Question: I can't Select label back Ground color Mouse Hover event in full length,only can select The Word length

'''
private void label5_MouseHover(object sender, EventArgs e) {
this.LblChange.BackgroundImage = null;
this.LblChange.BackgroundImage = global::Flex.Properties.Resources.Mail1;
this.LblChange.BackColor = Color.Blue;
this.LblChange.BackgroundImageLayout = ImageLayout.Stretch;
!
}
'''
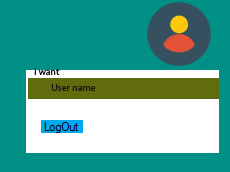
Answer: select the label then goto autosize and set it to false... then increase the length of the label as much as you want... then apply your above code... it'll work.. All the best...